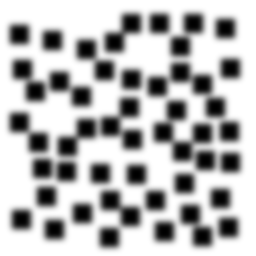
Squares: 52
Triangles: 0
Stars: 0
Total shapes: 52